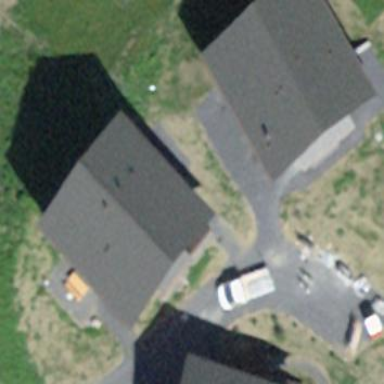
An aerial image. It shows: Detached building.